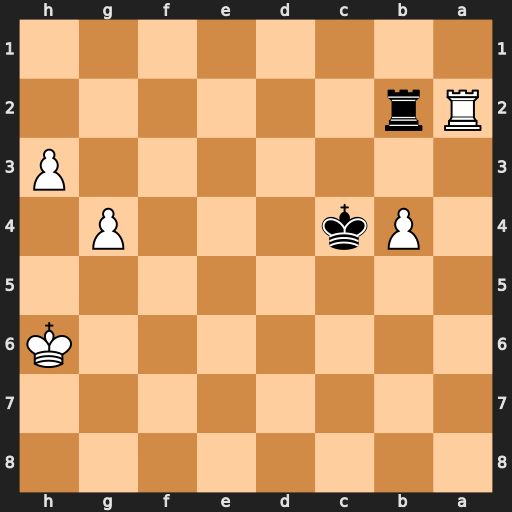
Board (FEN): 8/8/7K/8/1Pk3P1/7P/Rr6/8
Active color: b
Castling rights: -
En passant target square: -
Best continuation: Rxa2 h4 Kd5 h5 Ke6